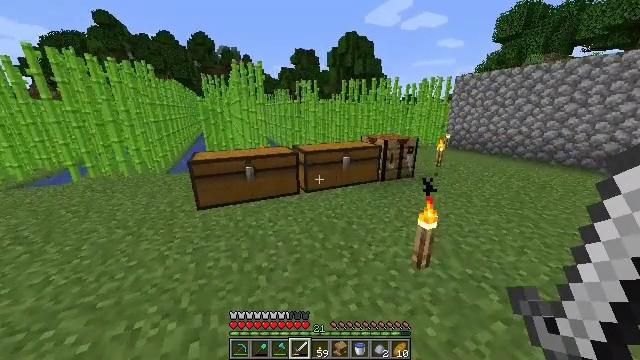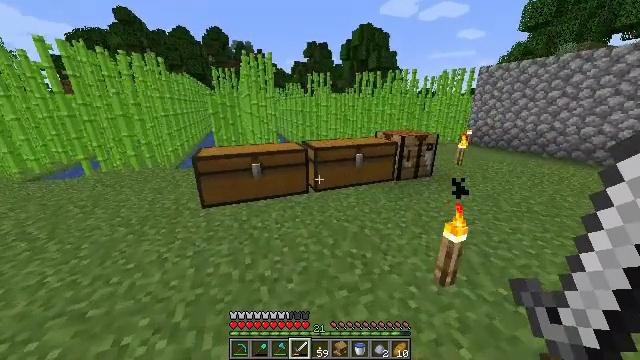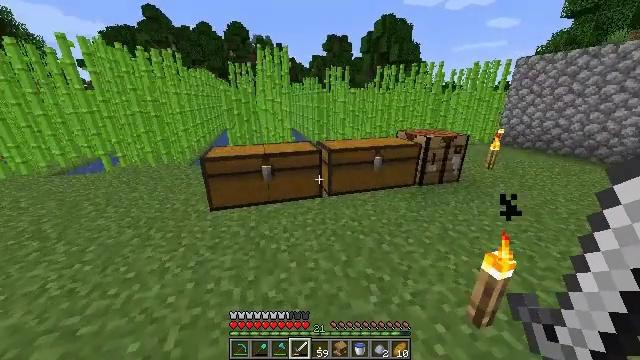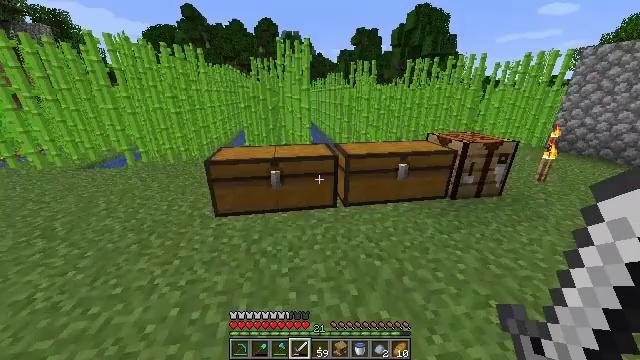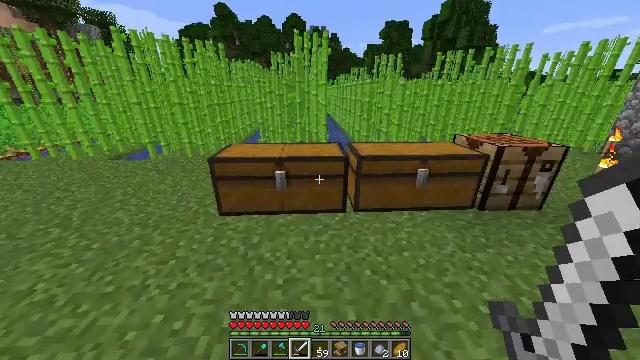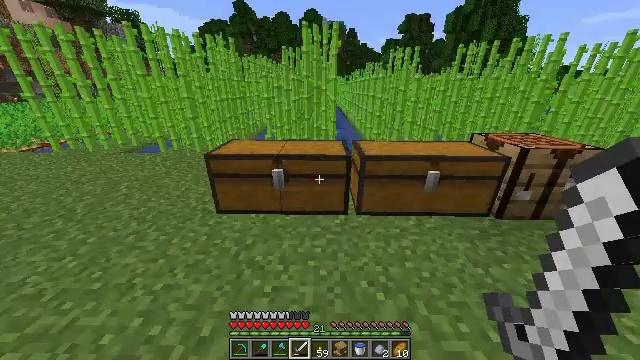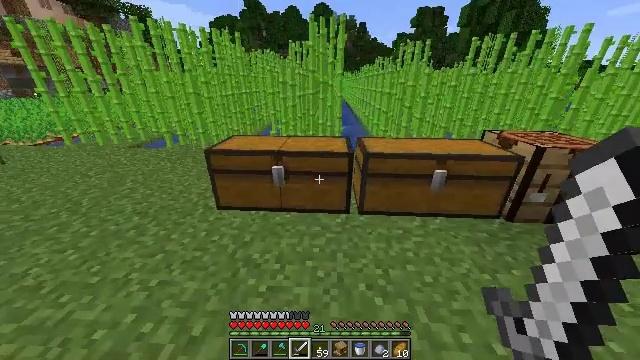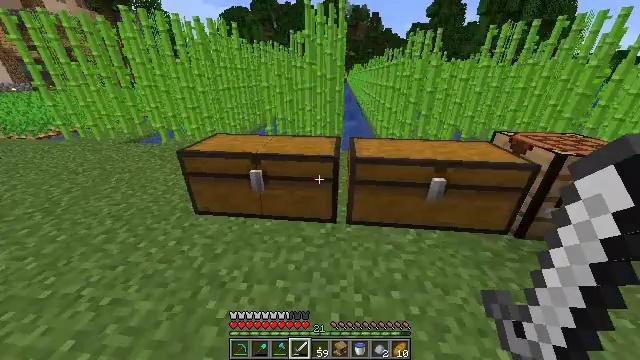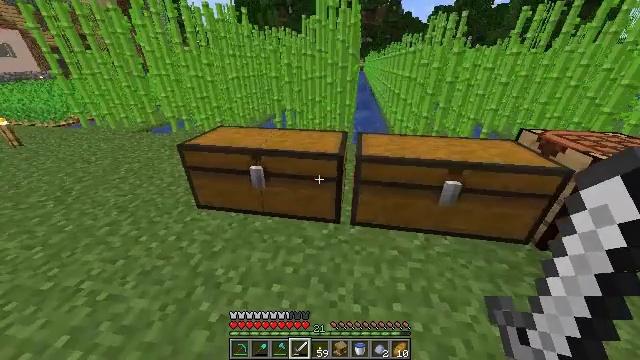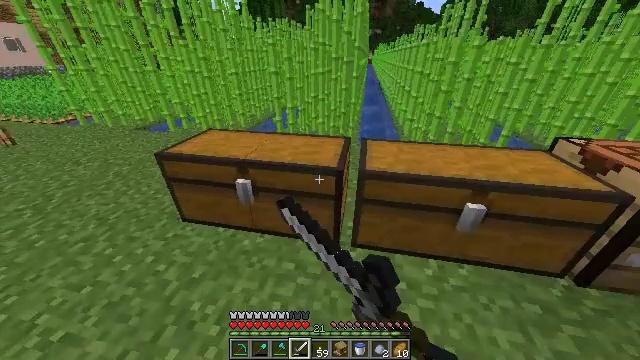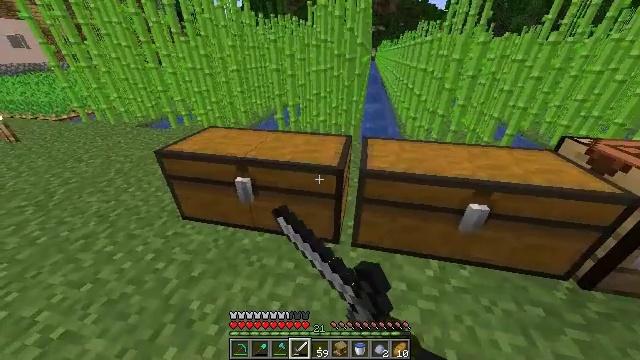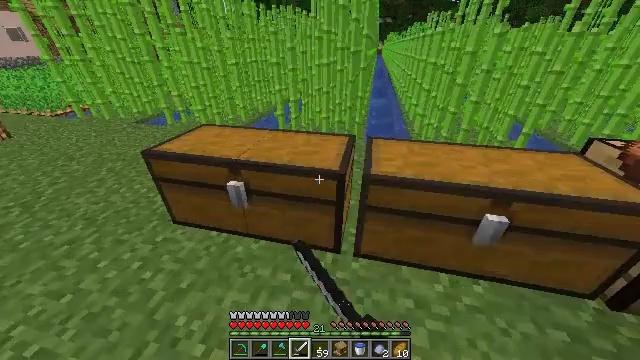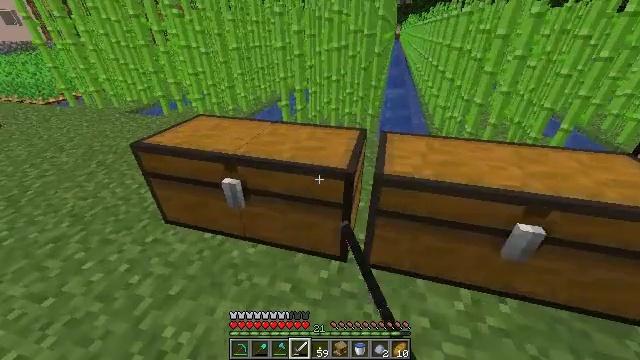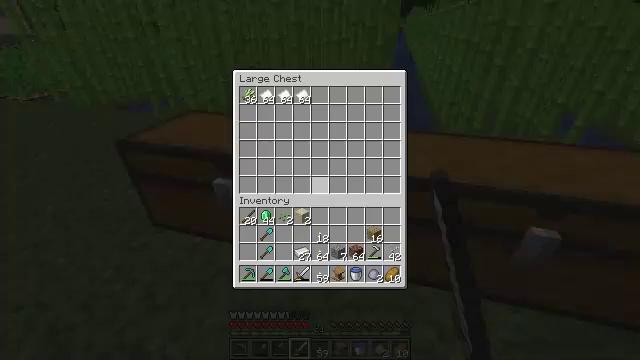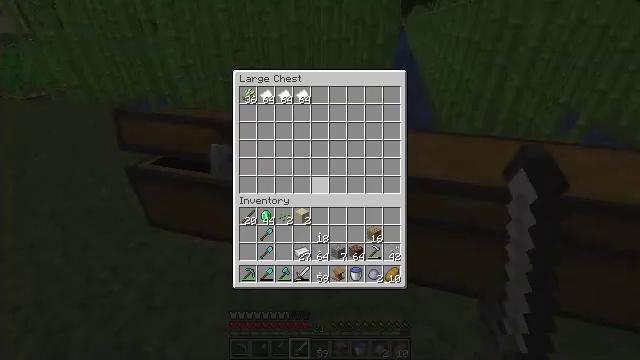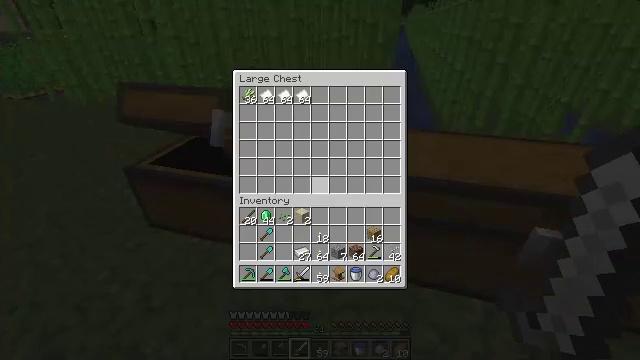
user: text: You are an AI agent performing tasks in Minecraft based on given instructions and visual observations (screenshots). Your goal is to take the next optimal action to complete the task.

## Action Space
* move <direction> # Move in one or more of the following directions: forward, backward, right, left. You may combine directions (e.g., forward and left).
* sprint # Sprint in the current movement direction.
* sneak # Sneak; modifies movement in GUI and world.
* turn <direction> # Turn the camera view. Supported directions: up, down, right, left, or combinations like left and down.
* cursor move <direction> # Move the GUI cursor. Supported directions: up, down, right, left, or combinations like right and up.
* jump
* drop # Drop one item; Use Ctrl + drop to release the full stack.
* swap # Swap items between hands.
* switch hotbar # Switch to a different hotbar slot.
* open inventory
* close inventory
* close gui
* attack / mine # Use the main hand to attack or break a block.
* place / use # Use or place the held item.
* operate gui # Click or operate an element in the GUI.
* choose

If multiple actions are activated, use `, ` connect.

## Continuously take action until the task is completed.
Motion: motion action
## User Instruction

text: Harvest sugar cane from the plant.
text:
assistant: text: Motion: move forward, sprint, turn left and down
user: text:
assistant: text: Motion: move forward, turn left and down
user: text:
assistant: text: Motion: move forward and move right, turn left
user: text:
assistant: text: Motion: move forward and move right, turn left and down
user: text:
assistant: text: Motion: move forward and move right, turn left and down
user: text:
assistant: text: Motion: move forward and move right, turn left and down
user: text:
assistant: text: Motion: move forward and move right, turn left and down
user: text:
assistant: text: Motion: move forward, turn left and down, use / place
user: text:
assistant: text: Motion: move forward, turn left and down, use / place
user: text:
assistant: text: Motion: use / place
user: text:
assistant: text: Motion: turn left, use / place
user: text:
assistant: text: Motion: turn left
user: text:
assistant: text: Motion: no_op
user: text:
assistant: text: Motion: no_op
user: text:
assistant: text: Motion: no_op
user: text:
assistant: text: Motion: no_op
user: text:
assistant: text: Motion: no_op
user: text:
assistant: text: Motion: no_op
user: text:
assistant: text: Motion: no_op
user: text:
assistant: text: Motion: no_op
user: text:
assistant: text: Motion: cursor move up
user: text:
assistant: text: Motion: cursor move up
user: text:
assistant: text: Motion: cursor move up
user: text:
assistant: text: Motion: cursor move up
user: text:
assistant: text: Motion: cursor move up
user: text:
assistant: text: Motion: sneak
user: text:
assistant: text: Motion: sneak, cursor move left
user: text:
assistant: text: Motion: sneak
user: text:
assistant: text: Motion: sneak
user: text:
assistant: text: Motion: sneak, choose